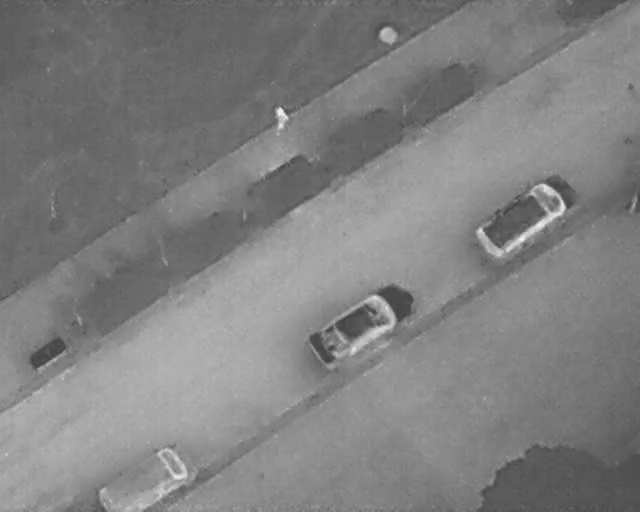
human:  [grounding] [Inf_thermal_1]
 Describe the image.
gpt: In the satellite image, there is  <ref>1 large person </ref> <box>[[41, 21, 46, 24, 2]]</box> located at top,  <ref>1 large car </ref> <box>[[77, 32, 85, 52, 142]]</box> located at right,  <ref>1 large car </ref> <box>[[52, 51, 60, 74, 146]]</box> located at center,  <ref>1 large car </ref> <box>[[17, 83, 27, 102, 2]]</box> located at bottom left.